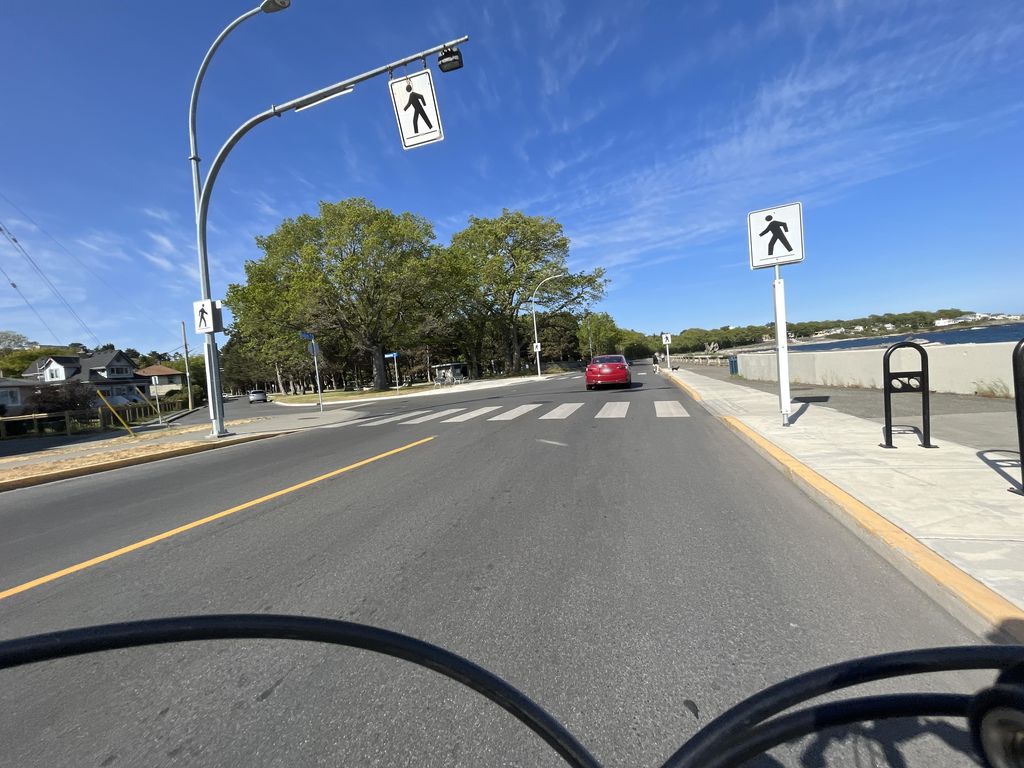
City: victoria